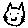
Label: cat